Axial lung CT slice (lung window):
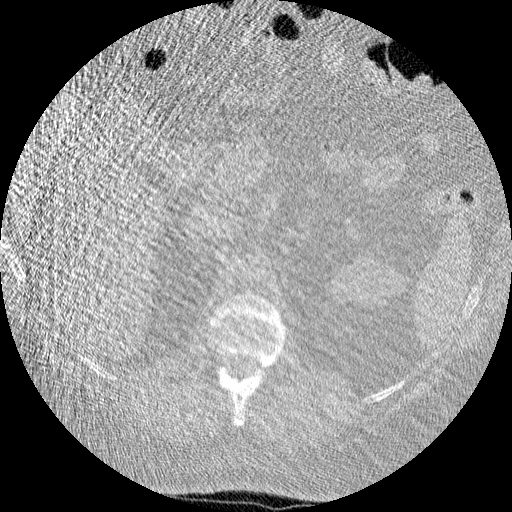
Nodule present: no